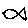
Label: fish